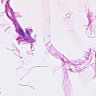
Metastatic tissue present: no